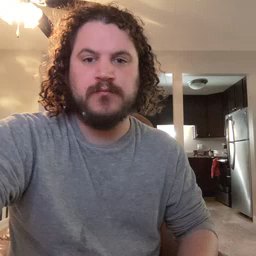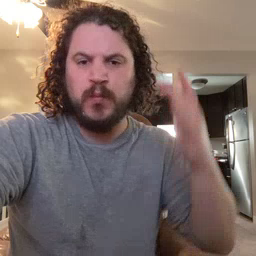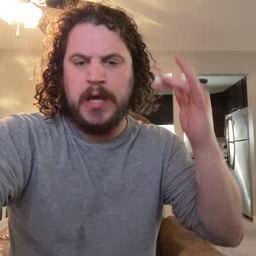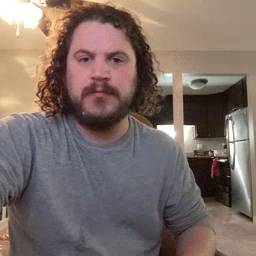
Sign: why